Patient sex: M
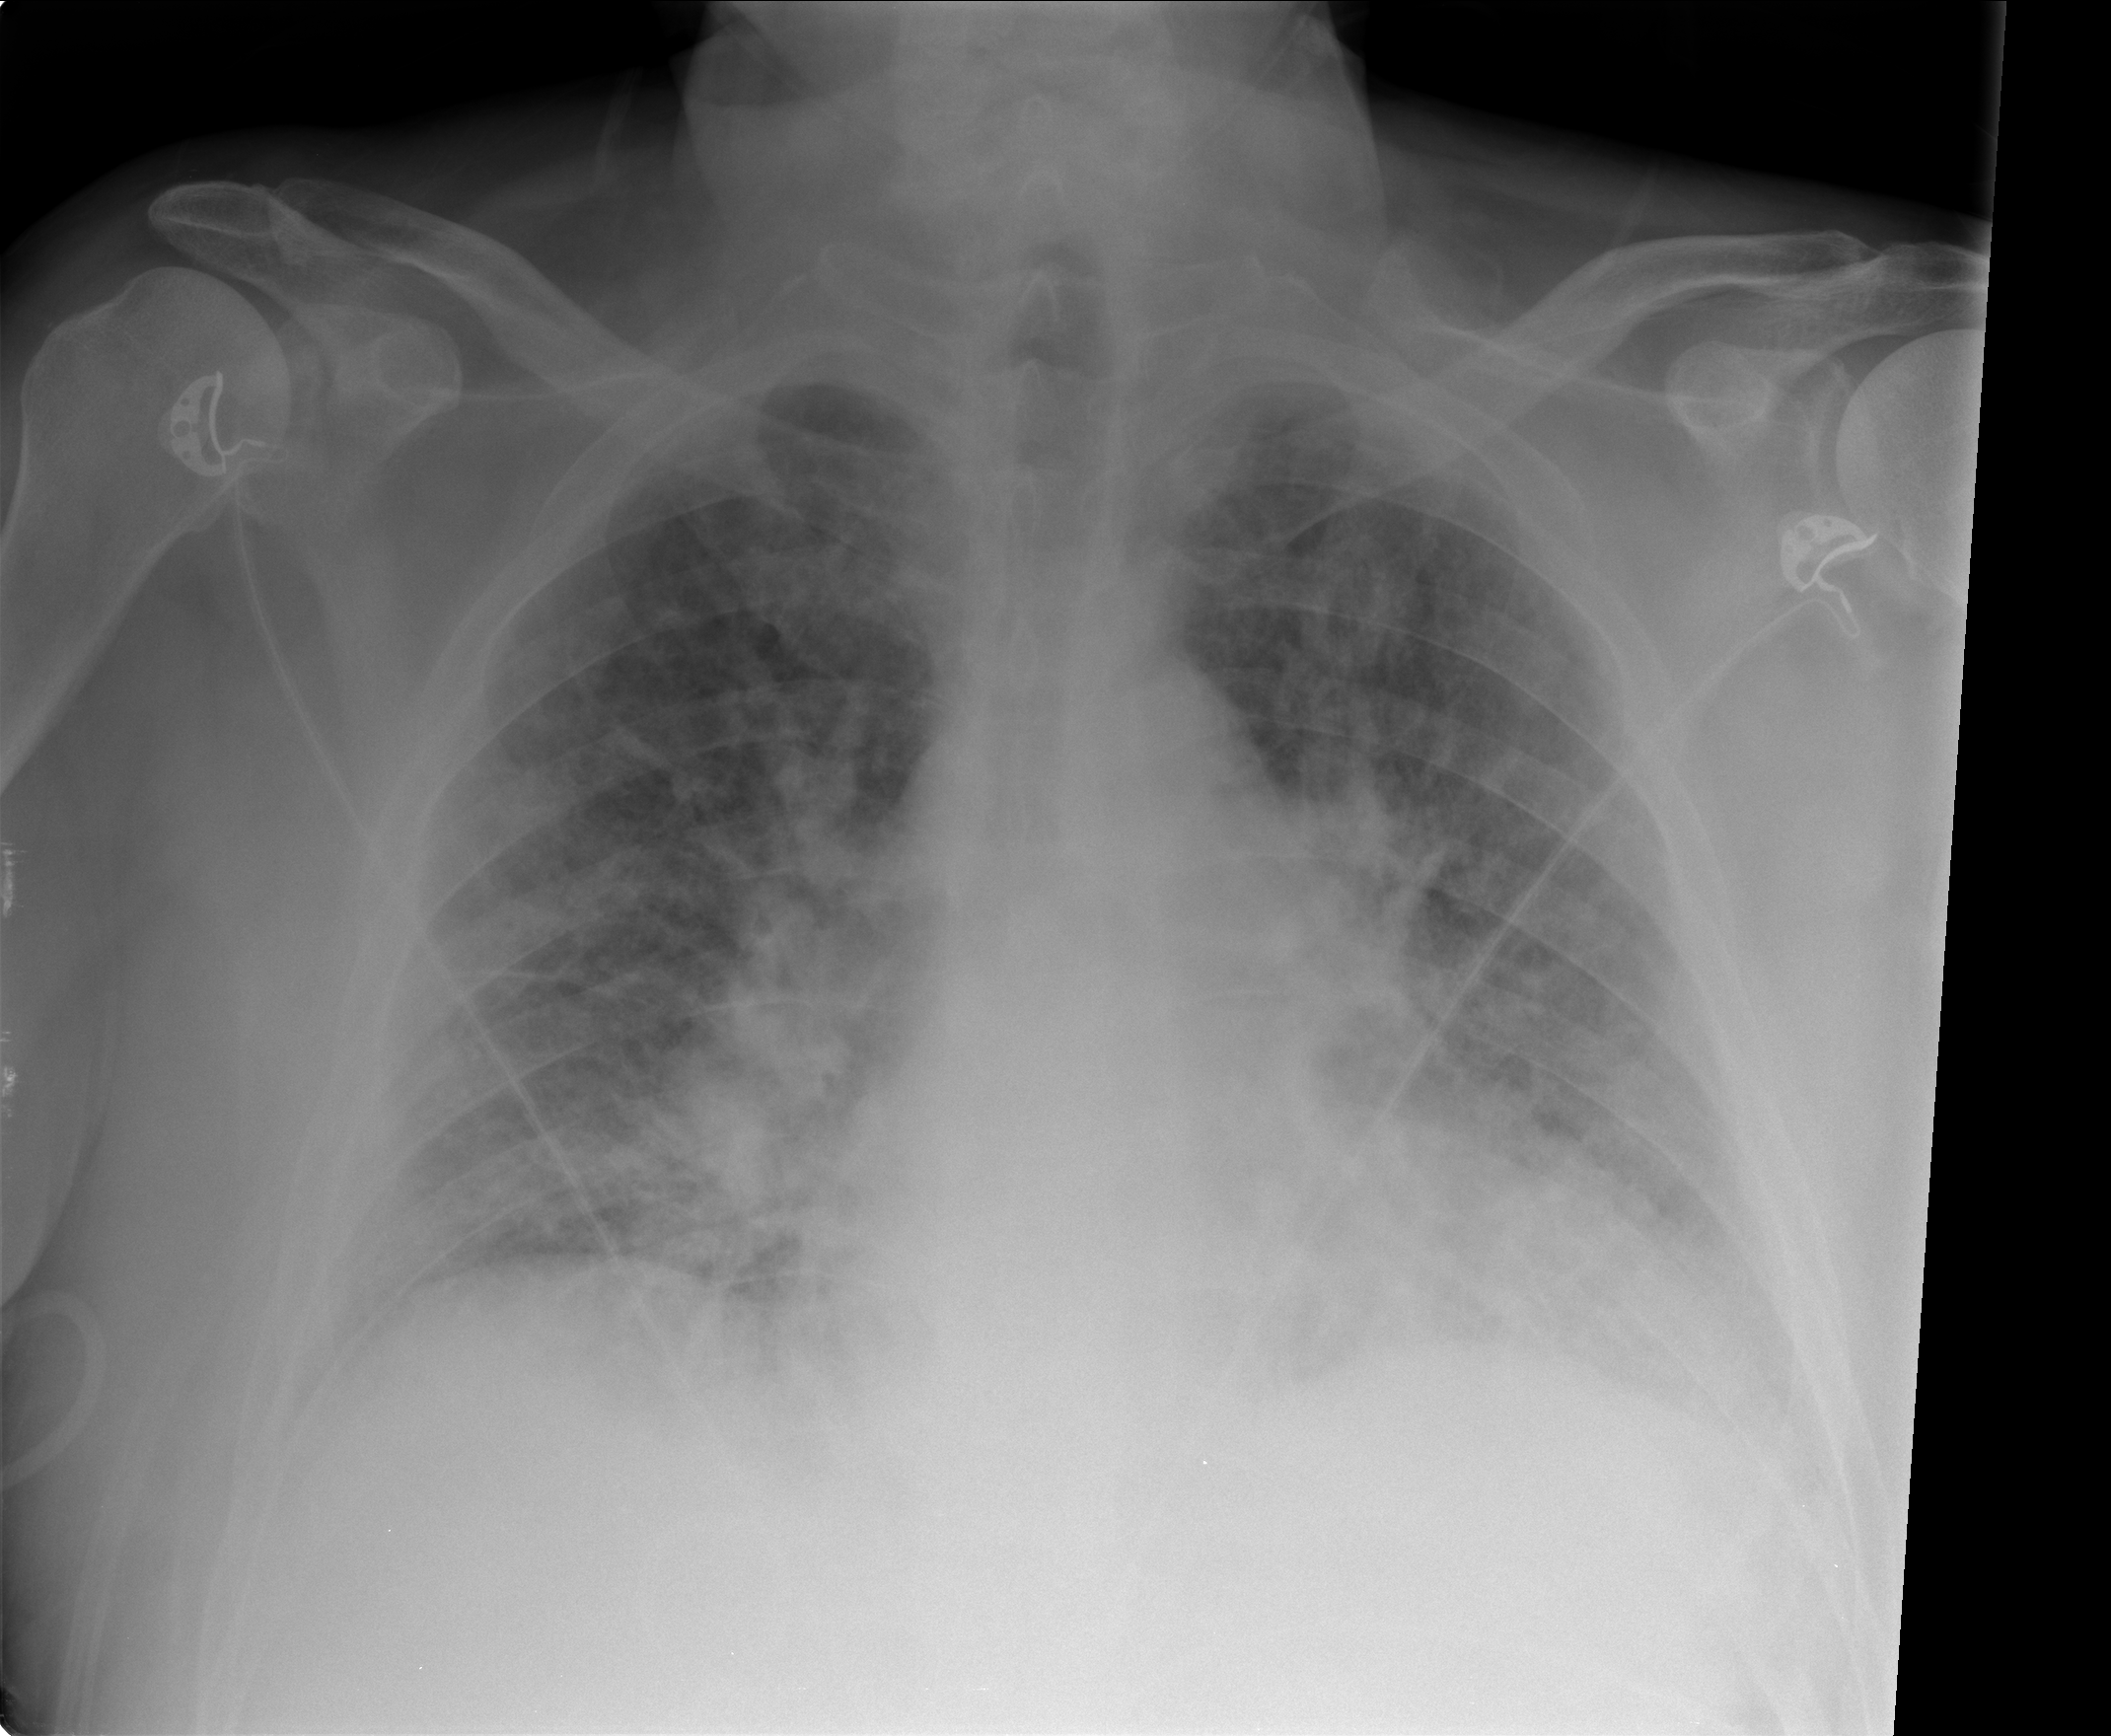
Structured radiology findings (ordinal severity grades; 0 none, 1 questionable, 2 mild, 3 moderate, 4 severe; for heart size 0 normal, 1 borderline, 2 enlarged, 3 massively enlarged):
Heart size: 2
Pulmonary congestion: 2
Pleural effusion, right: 0
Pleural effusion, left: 2
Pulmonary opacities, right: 3
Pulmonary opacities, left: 3
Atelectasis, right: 3
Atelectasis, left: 3